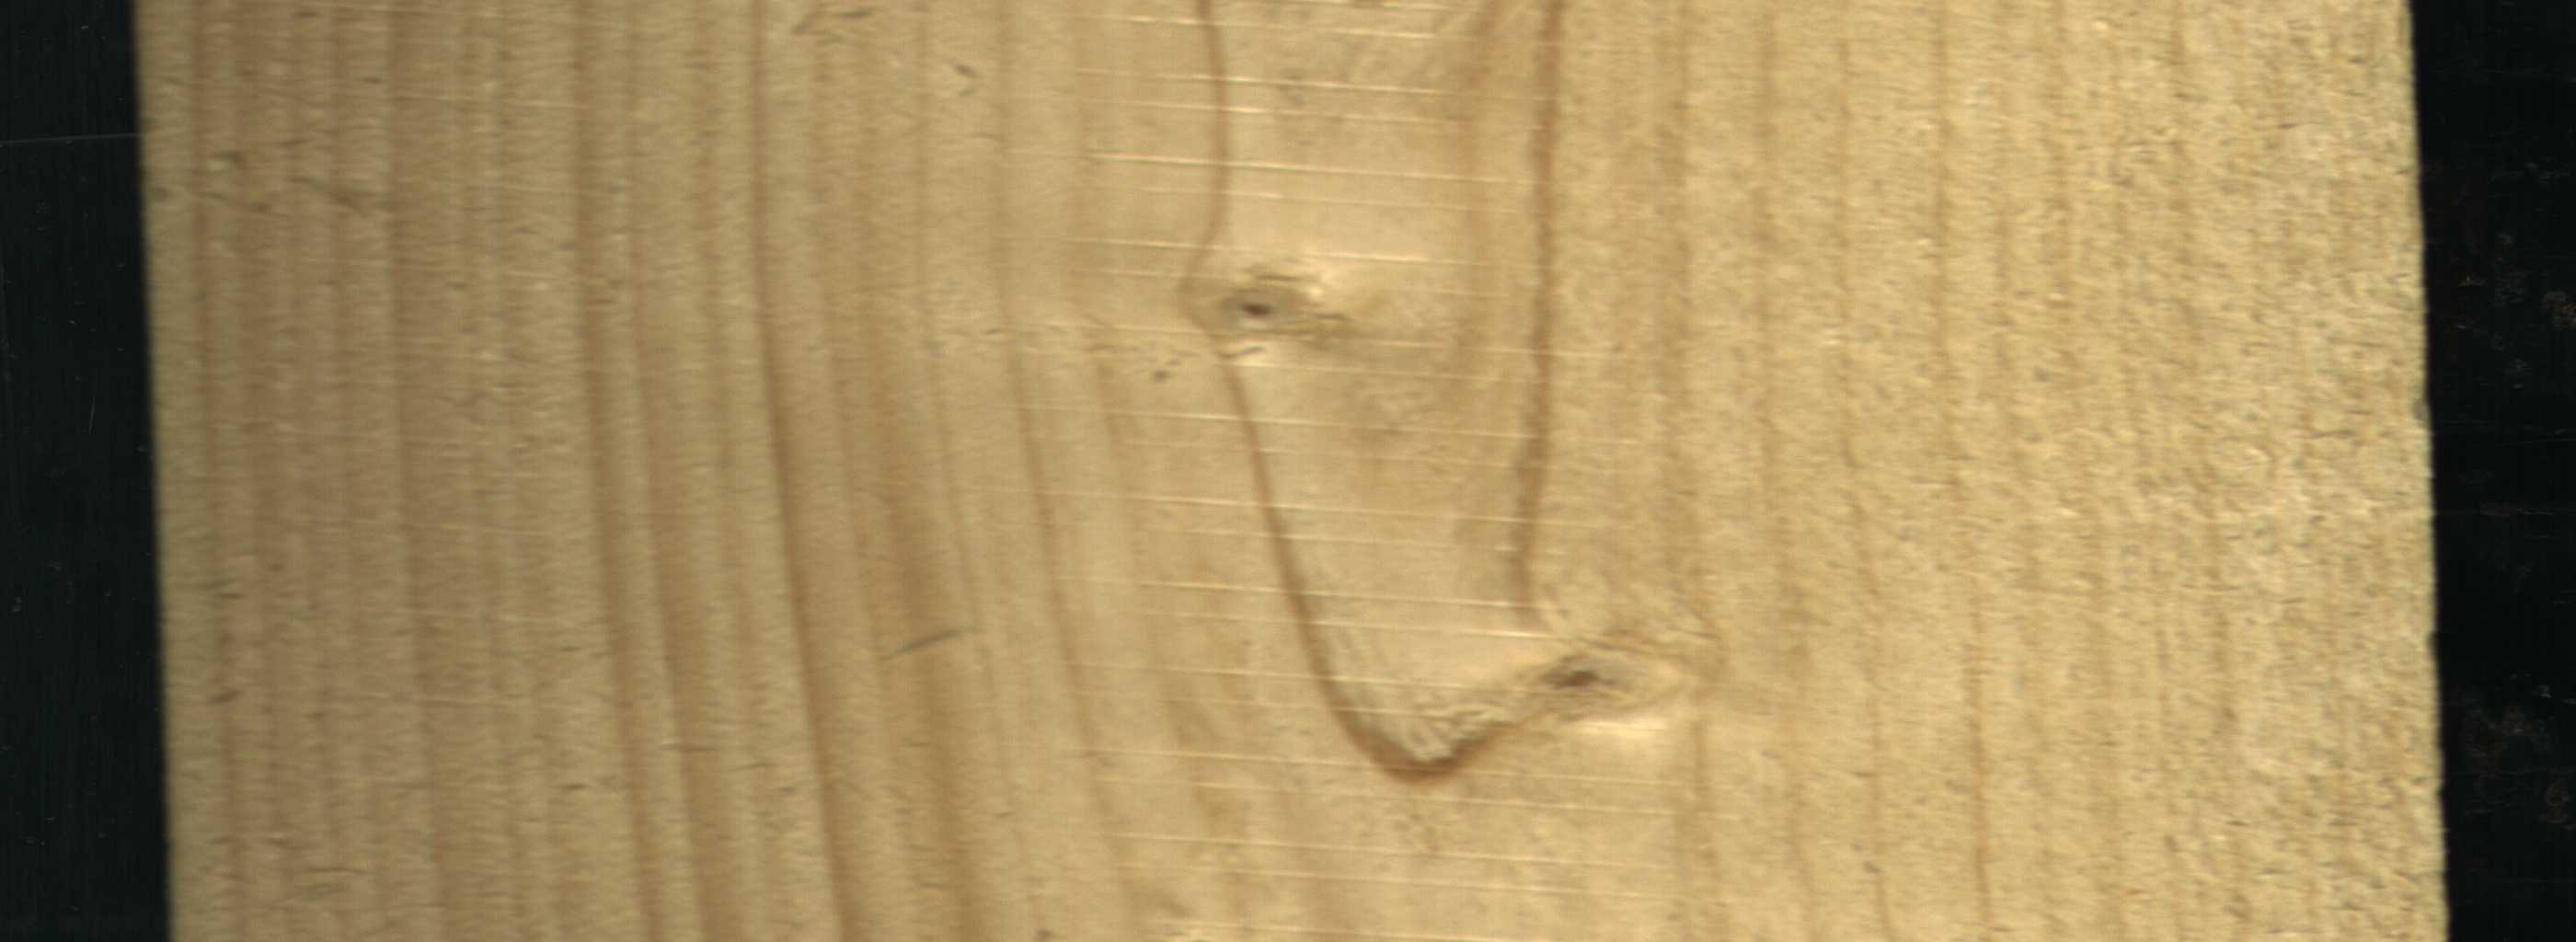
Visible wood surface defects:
Live_Knot
Live_Knot